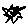
Label: sun